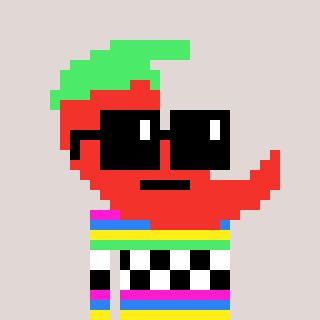
a pixel art character with square black sunglasses, a chilli-shaped head and a bege-colored body on a warm background